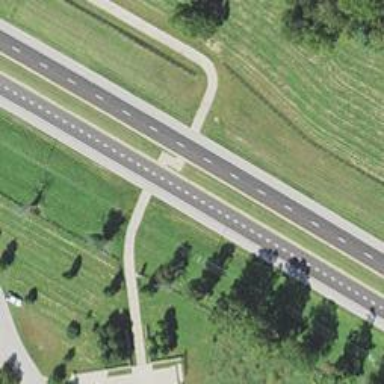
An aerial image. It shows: Asphalt cycleway with crossing for pedestrians.